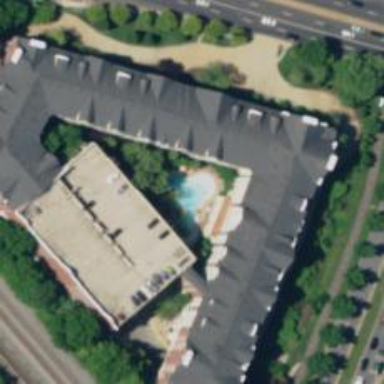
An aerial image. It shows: Swimming pool located in leisure land.